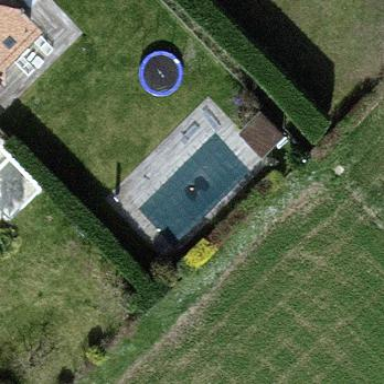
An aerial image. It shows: Swimming pool located in leisure land.